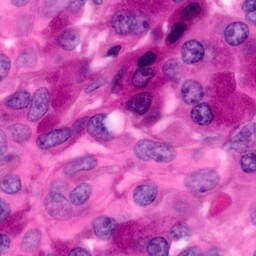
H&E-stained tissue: Pancreatic